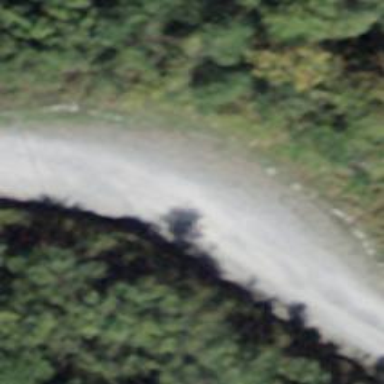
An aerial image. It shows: Passing place on the road.